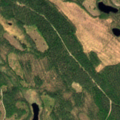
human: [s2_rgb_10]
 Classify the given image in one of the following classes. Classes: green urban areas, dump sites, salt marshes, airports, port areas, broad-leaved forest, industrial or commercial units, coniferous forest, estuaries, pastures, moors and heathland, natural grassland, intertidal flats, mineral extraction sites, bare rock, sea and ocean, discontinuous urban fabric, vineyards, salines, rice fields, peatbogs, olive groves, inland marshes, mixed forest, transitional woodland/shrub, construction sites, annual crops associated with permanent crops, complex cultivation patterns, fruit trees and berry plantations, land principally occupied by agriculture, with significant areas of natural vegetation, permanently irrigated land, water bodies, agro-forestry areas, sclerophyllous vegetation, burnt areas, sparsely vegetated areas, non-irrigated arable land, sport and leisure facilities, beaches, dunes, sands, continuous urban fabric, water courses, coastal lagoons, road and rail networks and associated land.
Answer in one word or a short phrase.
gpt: coniferous forest, transitional woodland/shrub